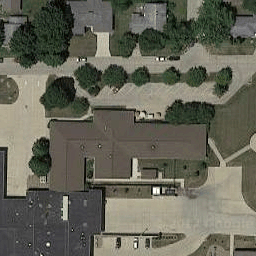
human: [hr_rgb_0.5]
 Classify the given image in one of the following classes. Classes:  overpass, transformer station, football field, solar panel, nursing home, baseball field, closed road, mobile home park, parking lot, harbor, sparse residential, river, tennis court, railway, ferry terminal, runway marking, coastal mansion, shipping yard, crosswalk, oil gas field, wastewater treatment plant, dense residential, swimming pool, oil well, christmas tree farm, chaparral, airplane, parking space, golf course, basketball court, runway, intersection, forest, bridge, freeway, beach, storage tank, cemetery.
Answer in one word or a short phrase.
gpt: nursing home